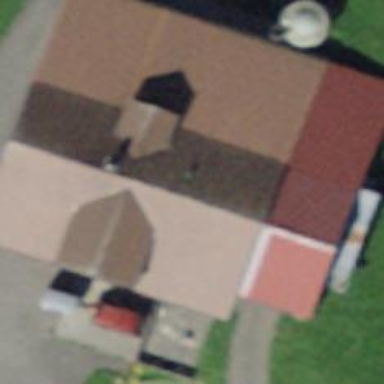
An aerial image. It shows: Farm building.